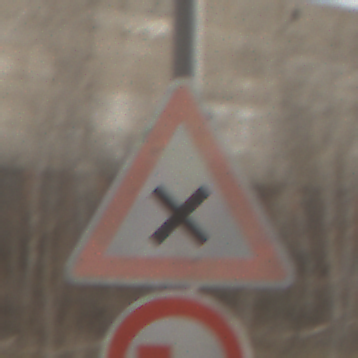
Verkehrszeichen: KreuzungOderEinmuendung
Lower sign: UeberholverbotKraftfahrzeuge
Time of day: MorningAfternoon
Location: Outdoor (Nature)
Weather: PartlyCloudy
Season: Winter
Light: Natural